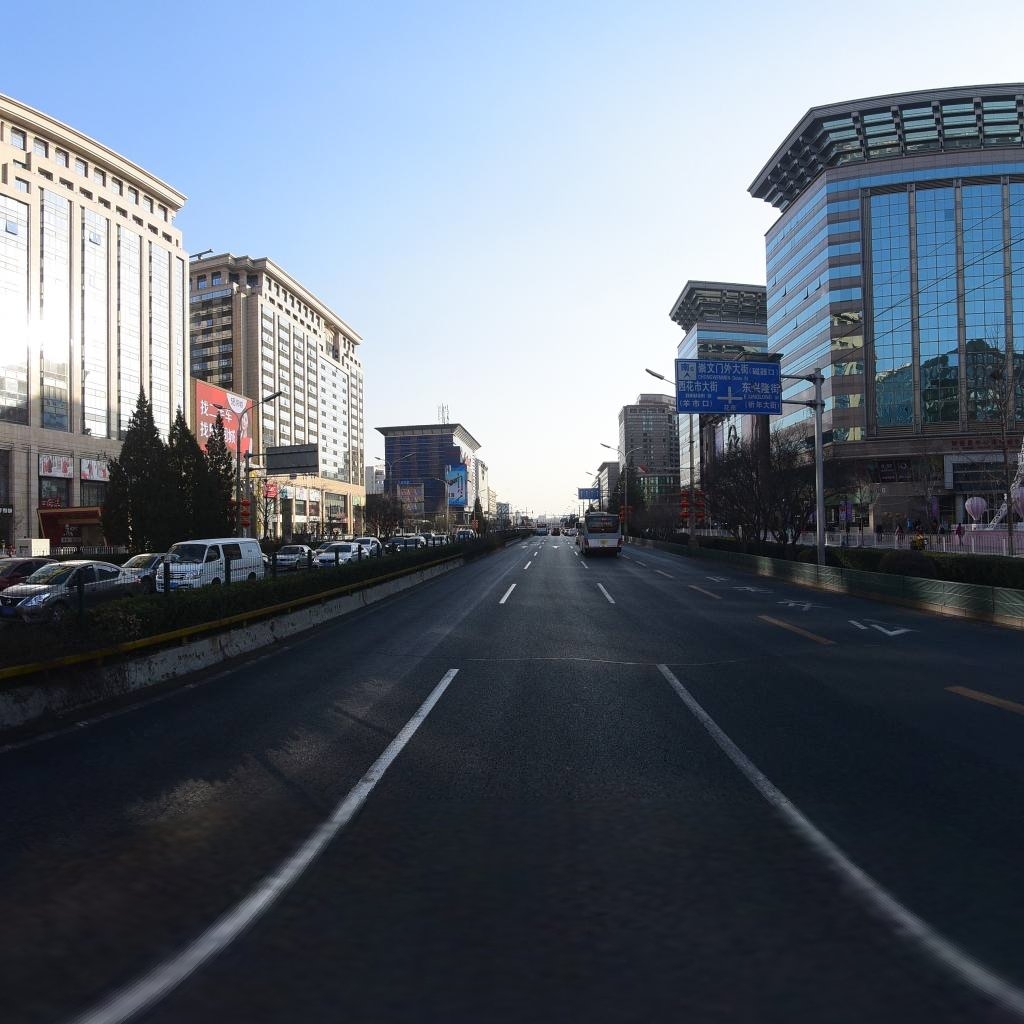
Region: Dongcheng
Road damage annotations: transverse patch